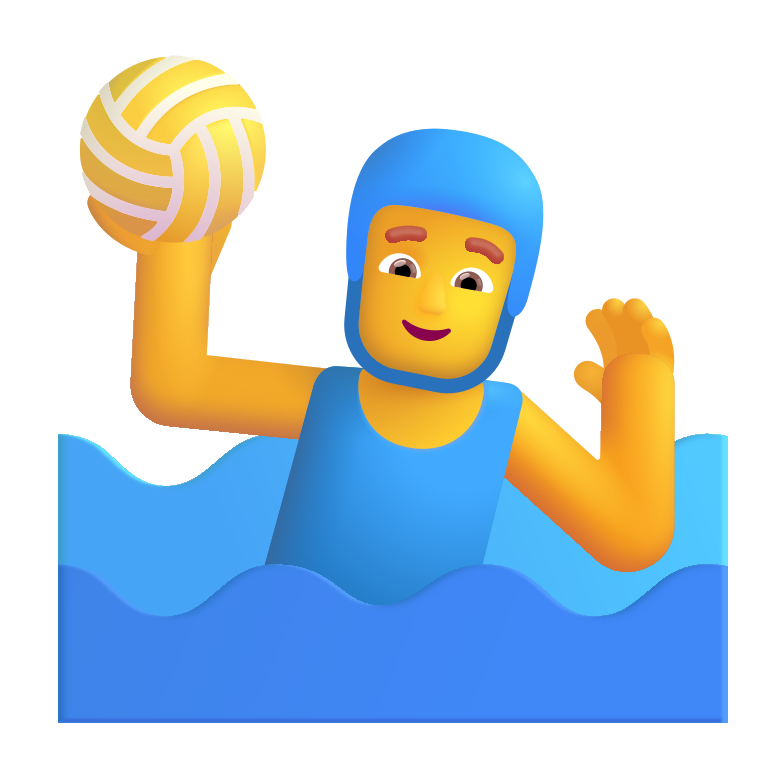
man playing water polo color default